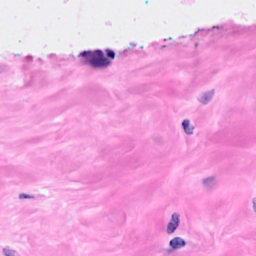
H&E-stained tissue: Breast